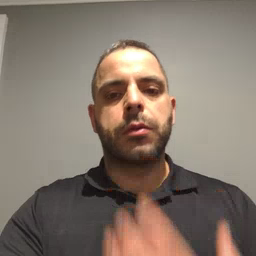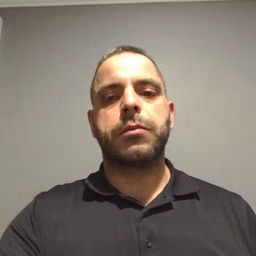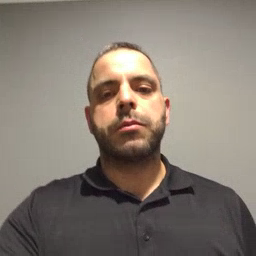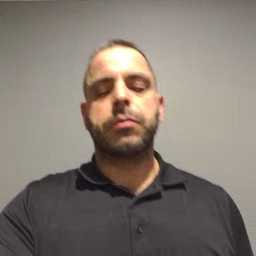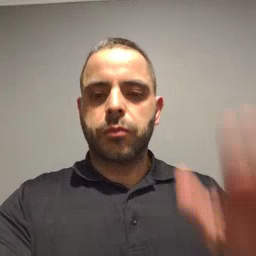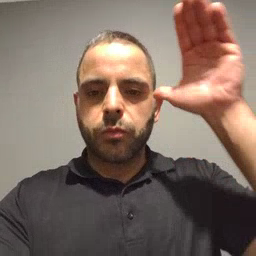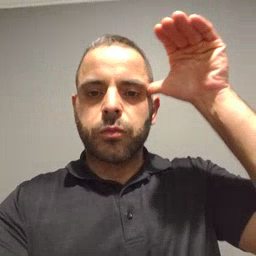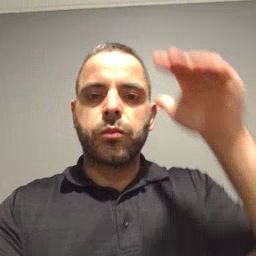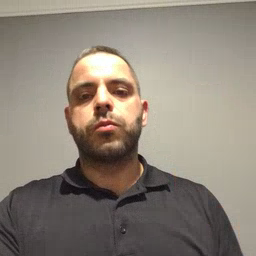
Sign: donkey